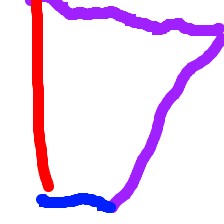
Shape: trapezoid